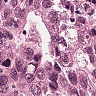
Metastatic tissue present: yes